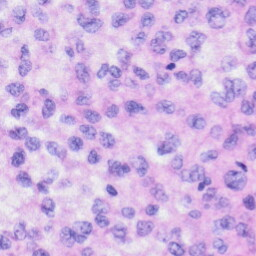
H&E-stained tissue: Liver